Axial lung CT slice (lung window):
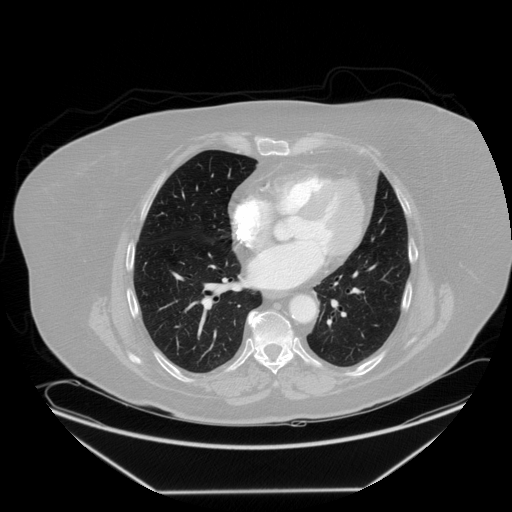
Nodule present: no